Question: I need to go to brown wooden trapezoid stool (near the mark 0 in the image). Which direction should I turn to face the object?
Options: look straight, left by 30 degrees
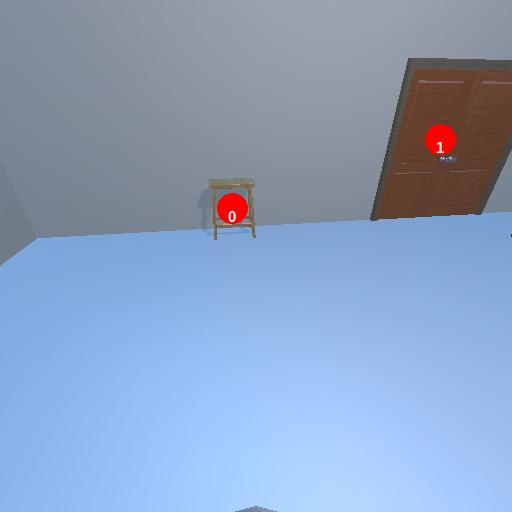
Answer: look straight